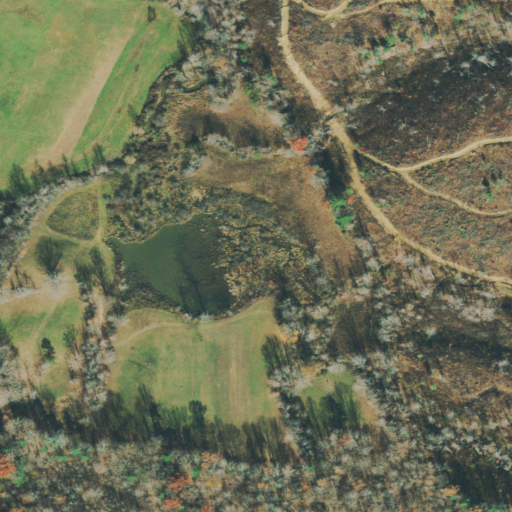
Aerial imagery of valley in Tennessee named Sugarcamp Hollow containing deciduous forest, grassland, pasture, shrub, open water, and open development